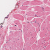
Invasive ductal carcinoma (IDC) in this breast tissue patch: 0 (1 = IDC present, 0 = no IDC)